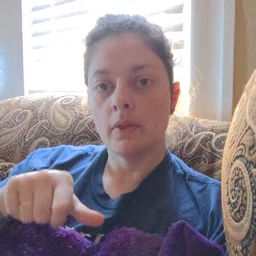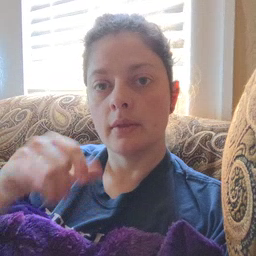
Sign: puzzle